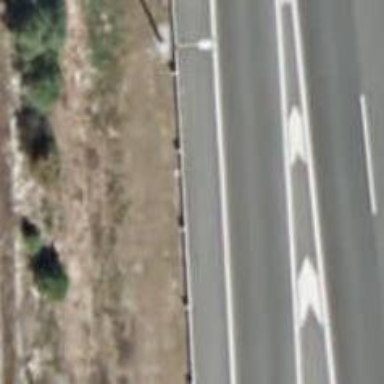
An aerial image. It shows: Motorway link.